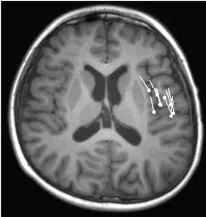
Examinations in the first admission. Dipoles are concentrated in the left operculum on magnetoencephalography. T1 axial.
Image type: radiology (mri)